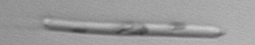
Label: Eucampia_morphytype1